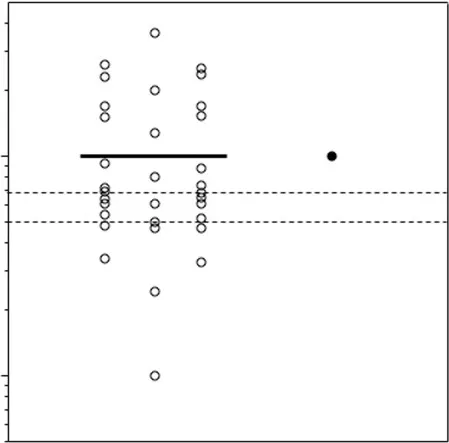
Comparison of the NER capacity of a PBL sample from our BRCA1 mutation carrier patient with those of a population of disease-free controls. The dark horizontal line indicates the average for the normal population, while the dotted lines indicate upper limits for residual NER activity in patients with the hereditary NER deficiency disease XP (0.50) and the cut-off established in our breast tissue study that identified tumors with high sensitivity and specificity (0.70).
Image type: chart (chart)